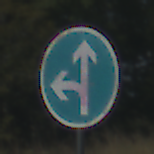
Verkehrszeichen: VorgeschriebeneFahrtrichtungGeradeausOderLinks
Umgebung: Outdoor, Nature
Tageszeit: Midday
Wetter: Clear
Licht: Natural
Jahreszeit: NotSpecified
Kontrast: HighContrast